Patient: sex M, age 75
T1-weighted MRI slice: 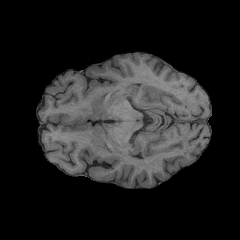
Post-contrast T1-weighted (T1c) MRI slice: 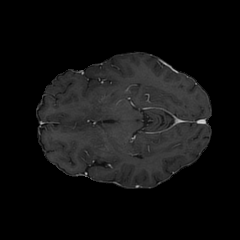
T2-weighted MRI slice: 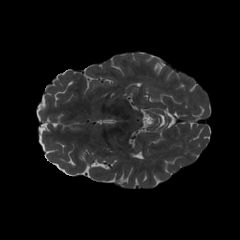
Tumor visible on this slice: no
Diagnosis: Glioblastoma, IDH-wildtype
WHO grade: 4